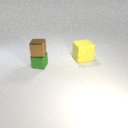
small brown metal cube above small green metal cube